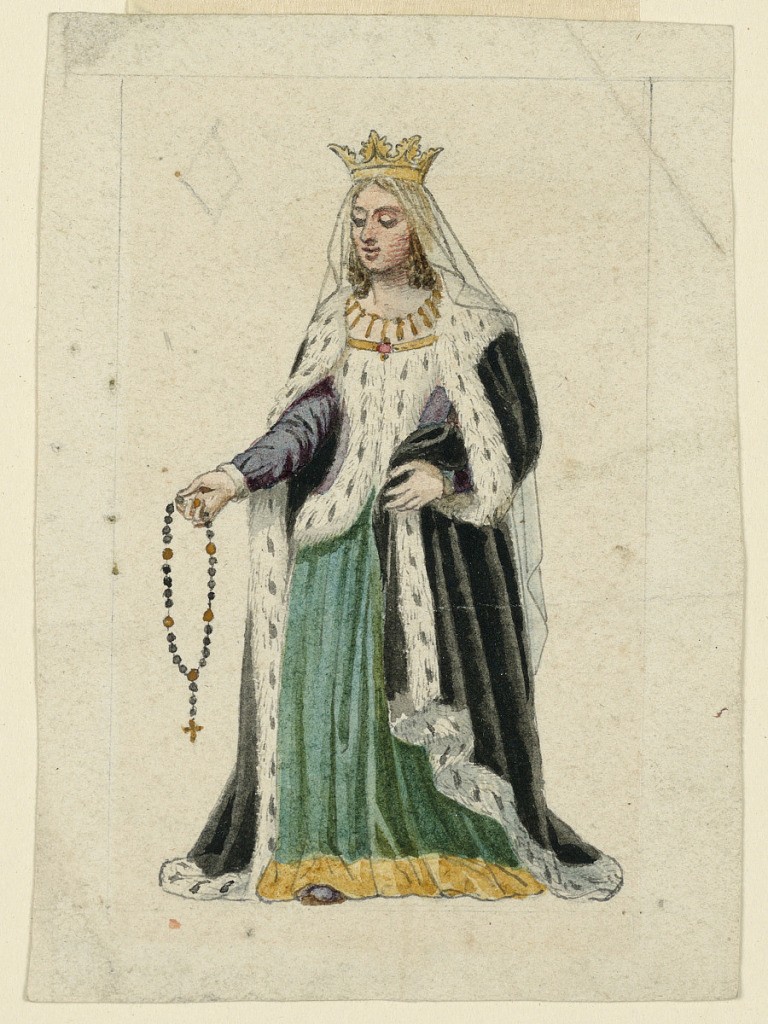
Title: Design for a Playing Card: Queen of Diamonds
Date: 1825–1850
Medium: Graphite, brush and watercolor on paper
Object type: Playing Card
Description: A queen in Gothic attire is shown standing holding a rosary in her right hand.